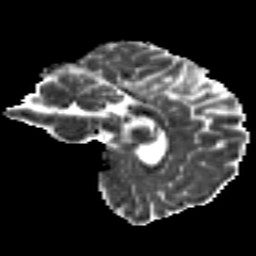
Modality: MD
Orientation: sagittal
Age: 29
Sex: male
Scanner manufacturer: siemens
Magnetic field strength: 3 T
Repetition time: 8.8 s
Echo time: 0.085 s